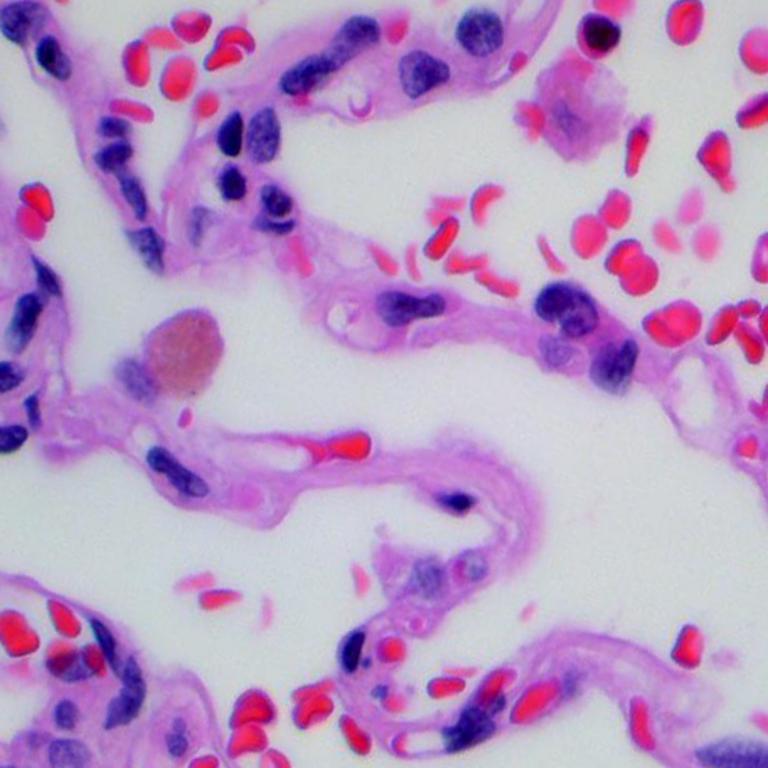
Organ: lung
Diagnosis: benign